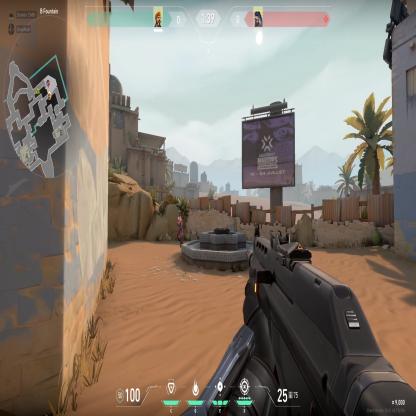
Label: enemy